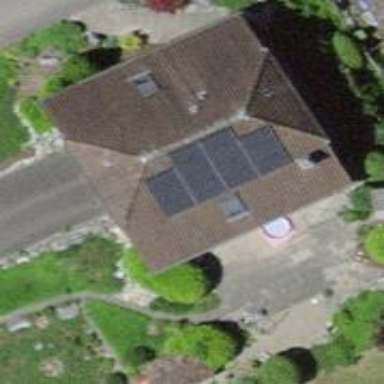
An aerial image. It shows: Solar photovoltaic panel generator.